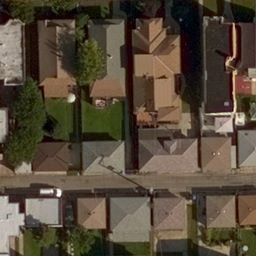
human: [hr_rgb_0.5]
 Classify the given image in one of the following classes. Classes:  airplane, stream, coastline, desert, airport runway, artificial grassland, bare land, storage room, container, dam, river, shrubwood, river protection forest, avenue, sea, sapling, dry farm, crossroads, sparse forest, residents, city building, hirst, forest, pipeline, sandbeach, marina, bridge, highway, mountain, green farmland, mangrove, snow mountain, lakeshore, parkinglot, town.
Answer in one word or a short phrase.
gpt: residents